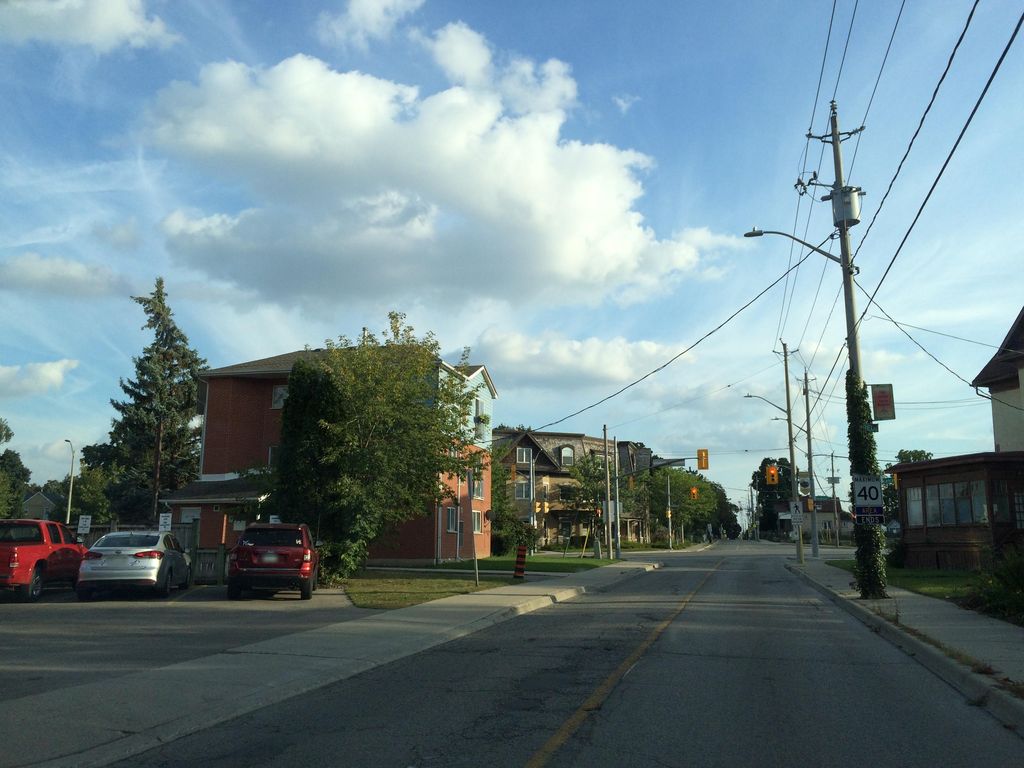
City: kitchener-waterloo